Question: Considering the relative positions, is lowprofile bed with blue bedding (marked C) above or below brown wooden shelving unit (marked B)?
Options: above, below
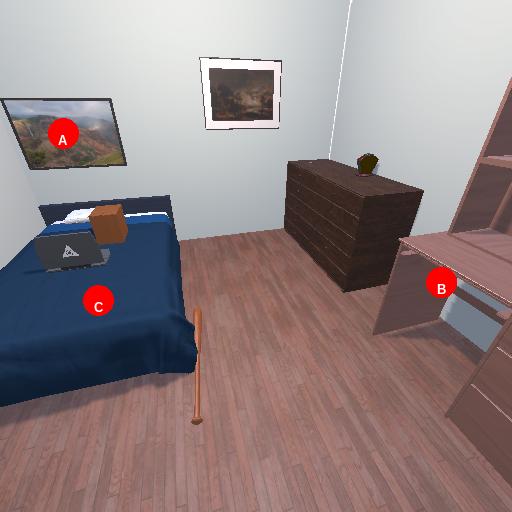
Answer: above